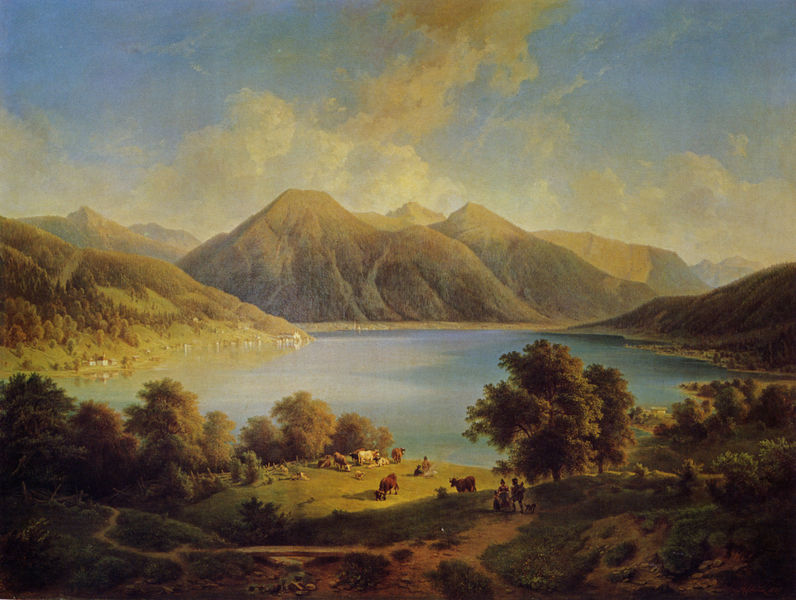
Titel: Tegernsee
Künstler: Franz Xaver von Hofstetten
Standort: München
Institution: Privatbesitz
Schlagwörter: baum, berg, blau, dunkel, felsen, gemälde, himmel, laub, schatten, wasser, wolken, bäume, gelb, grün, himmerl, landschaft, menschen, see, ufer, abend, braun, frau, licht, männer, schwarz, straße, weiss, gras, haus, hund, hunde, tiere, weg, wiese, malerei, blass, helld, mensch, steine, bild, öl, feld, horizont, häuser, hügel, kühe, natur, spiegelung, vieh, weide, busch, gehen, kirche, pfad, sonne, sträucher, wege, gold, tal, wald, genre, pferd, pferde, landschft, laufen, berge, gebirge, gipfel, dorf, herde, kuh, landschaftsmalerei, rind, idylle, spazieren, romantik, tannen, rinder, heimat, kegel, vulkan, alpen, gestade, idyll, idyllisch, wälder, mondschein, lanschaft, kapelle, seeufer, balu, hirte, hirten, schäfer, gebierge, bergsee, alpenlandschaft, gesamtansicht, friedlich, lago, weitblick, gletschersee, seenlandschaft, uffer, stiene, blick von oben, seee, häzser, pgemälde, b-, keuh